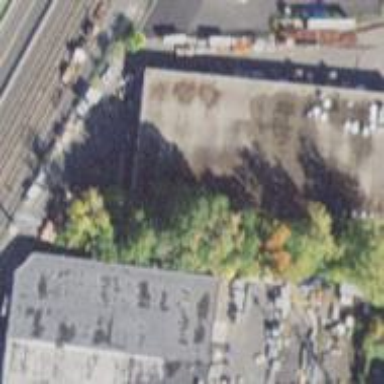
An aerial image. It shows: Commercial building.